Question: I am going design line chart in sencha Ext.js. Can anybody tell me, Is it possible to draw non continuous line chart (Line breaking chart) in sencha Ext.js ? for reference i have attached image. Thank you
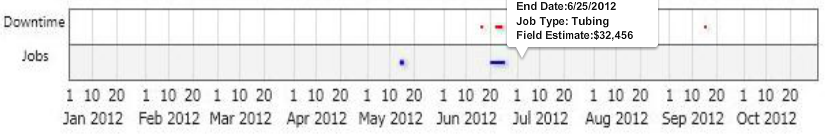
Answer: Hi i got answer from sencha forum, We can't do line breaking chart. <URL>